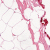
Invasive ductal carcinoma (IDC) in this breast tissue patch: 0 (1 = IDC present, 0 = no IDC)